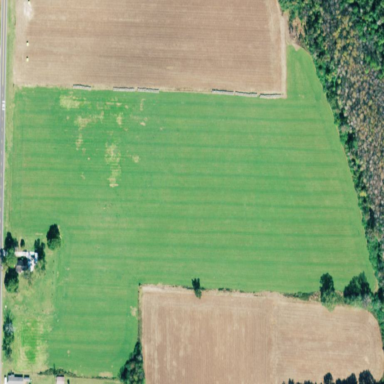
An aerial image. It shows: Farmland with grass crops.